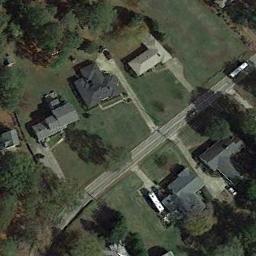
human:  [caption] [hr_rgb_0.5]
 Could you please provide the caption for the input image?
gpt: Mid-sized residential areas are surrounded by roads .

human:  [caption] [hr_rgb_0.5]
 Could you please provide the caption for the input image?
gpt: Many buildings of different shapes are in medium residential area .

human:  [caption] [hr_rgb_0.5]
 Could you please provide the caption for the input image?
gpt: The medium residential is on the grass next to some trees and road .

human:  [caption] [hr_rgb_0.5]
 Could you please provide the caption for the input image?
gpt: The medium residential area has some neatly arranged houses and trees on the grass and a road goes through the medium residential area .

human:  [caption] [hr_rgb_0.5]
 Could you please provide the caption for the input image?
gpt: There are some buildings on green lawns on the medium residential area .